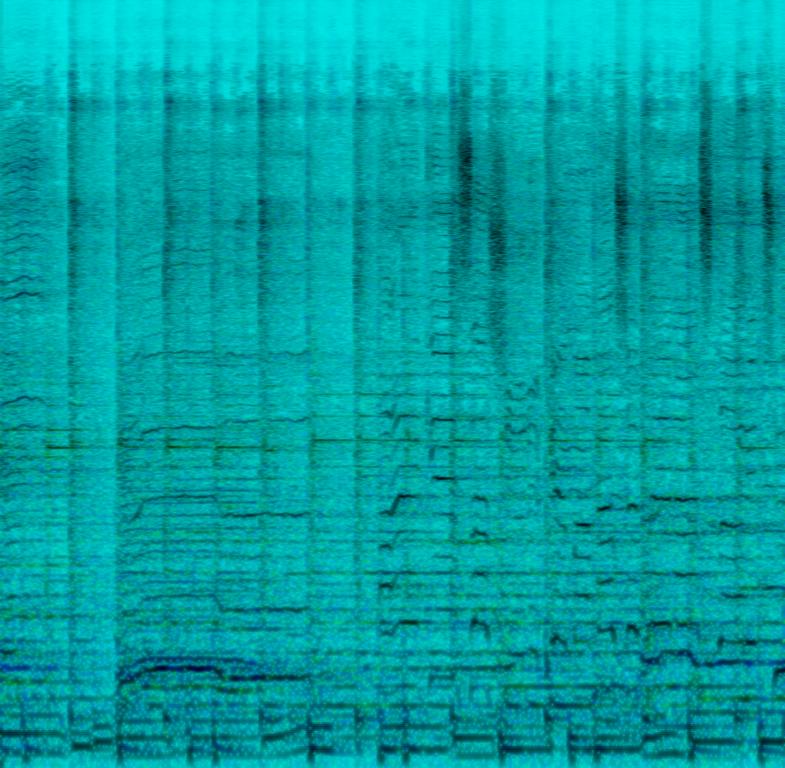
An acoustic drum is playing along with a tambourine playing together with the snare. An e-bass is playing along with the kick of the drums. E-guitars are strumming chords as a duo while a male voice sings in a higher register. In the background you can hear male voices providing harmonies. This song may be playing live in a concert.